Question: I run a Rails 3 application on Windows XP and it fails sometimes with the following error:

This causes the WEBrick server to shutdown.
When I start the server again, sometimes the page loads as expected and sometimes it fails again with the same error.
I noticed that the error appears when I change one of the JavaScript files that belong to the loaded page.
What could be the reason for this ?
How could I debug this ?
My Ruby version is: 'ruby 1.9.2p0 (2010-08-18) [i386-mingw32]'.
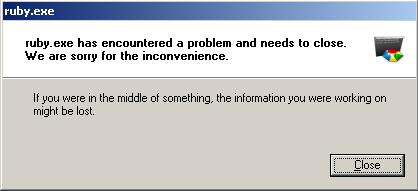
Answer: You need to check if your 1.9 minor version is stable. There have been some issues with unstable minor 1.9 versions of language before...